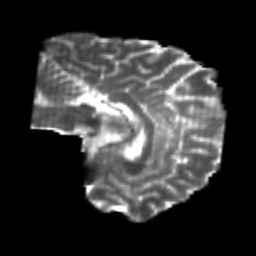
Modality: T2w
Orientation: sagittal
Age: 24
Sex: male
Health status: healthy
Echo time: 0.074 s